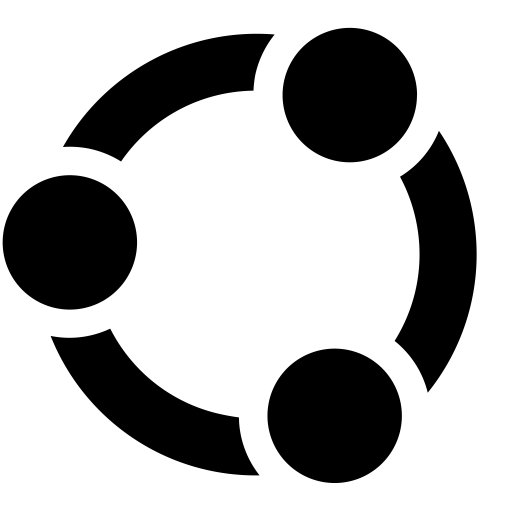
Tags: icon, FontAwesome, fa-icon, brand, ubuntu